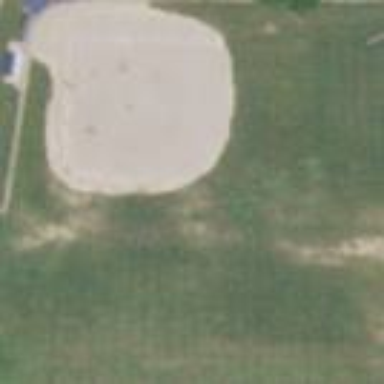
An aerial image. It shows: Baseball pitch for leisure land activities.